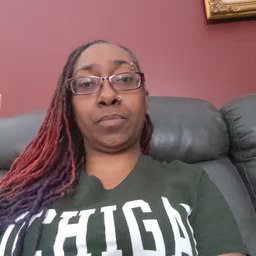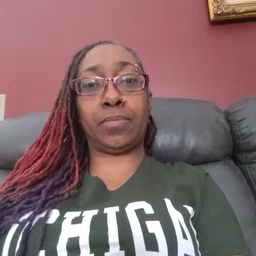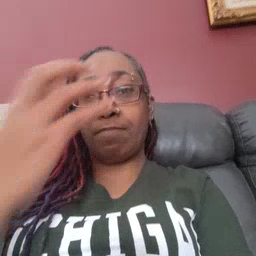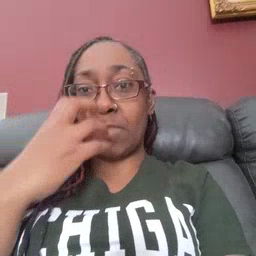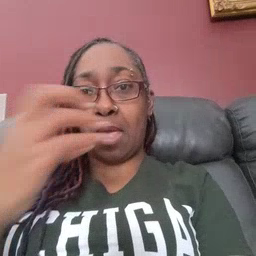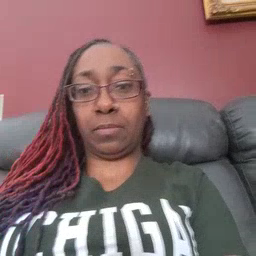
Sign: mad